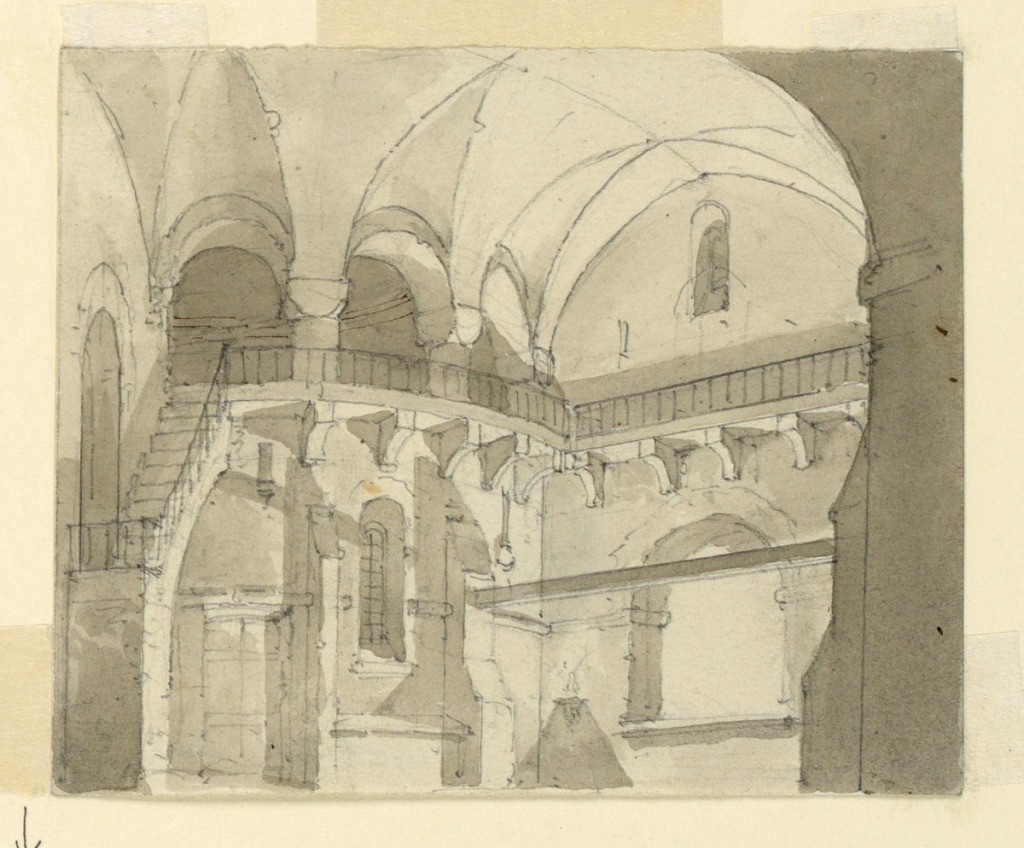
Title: Stage Design, Interior of Prison
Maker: Luigi Ricci, Italian, 1823 - 1896
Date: early 19th century
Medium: Graphite, brush and sepia wash on paper
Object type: Drawing
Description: Horizontal rectangle. Interior of prison with large vaulted ceiling.